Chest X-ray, PA view. Patient: 34 years old, sex M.
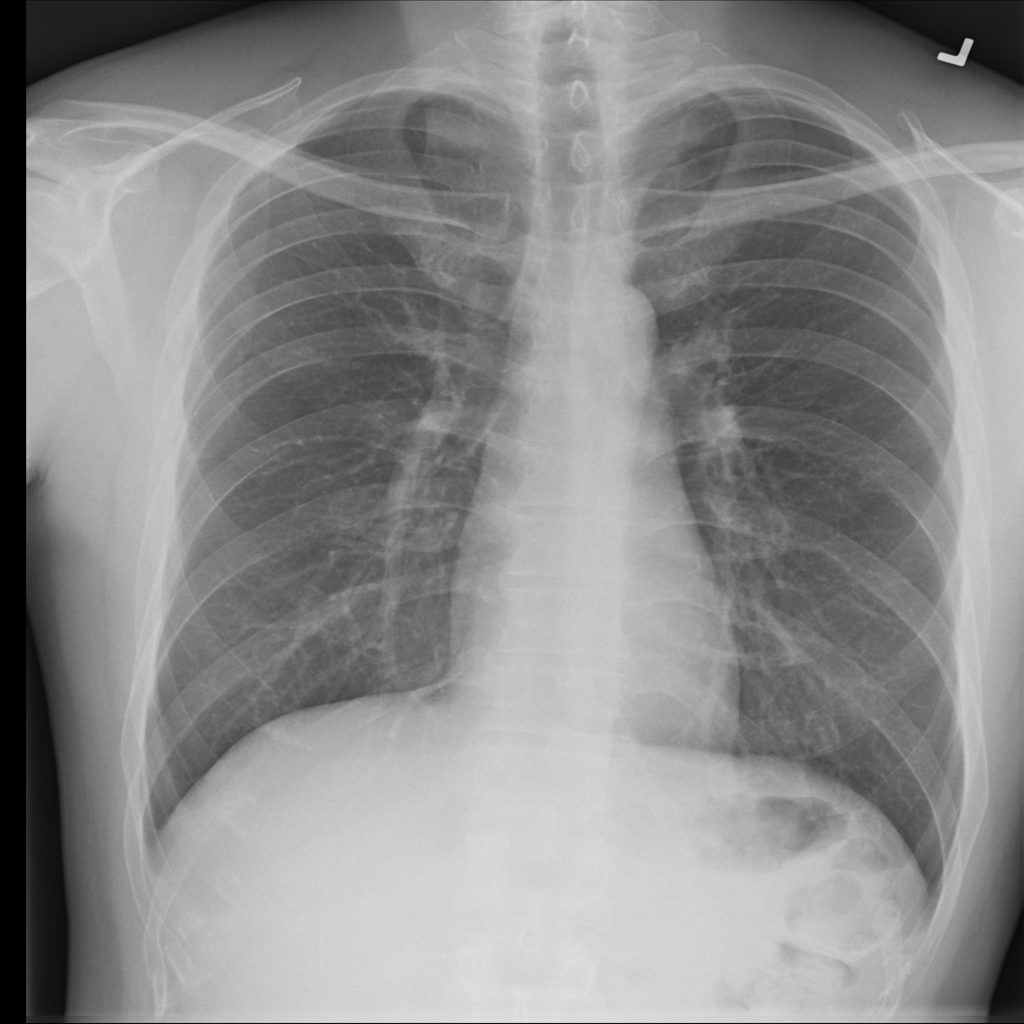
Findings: No Finding